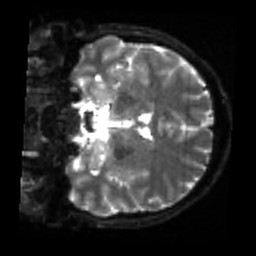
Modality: sbref
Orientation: coronal
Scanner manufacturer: siemens
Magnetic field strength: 3 T
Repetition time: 4 s
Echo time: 0.0594 s